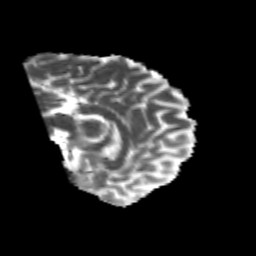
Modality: MD
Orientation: sagittal
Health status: healthy
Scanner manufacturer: philips
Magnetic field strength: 3 T
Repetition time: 6.964 s
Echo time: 0.092 s